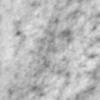
Label: no_change